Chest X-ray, PA view. Patient: 58 years old, sex M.
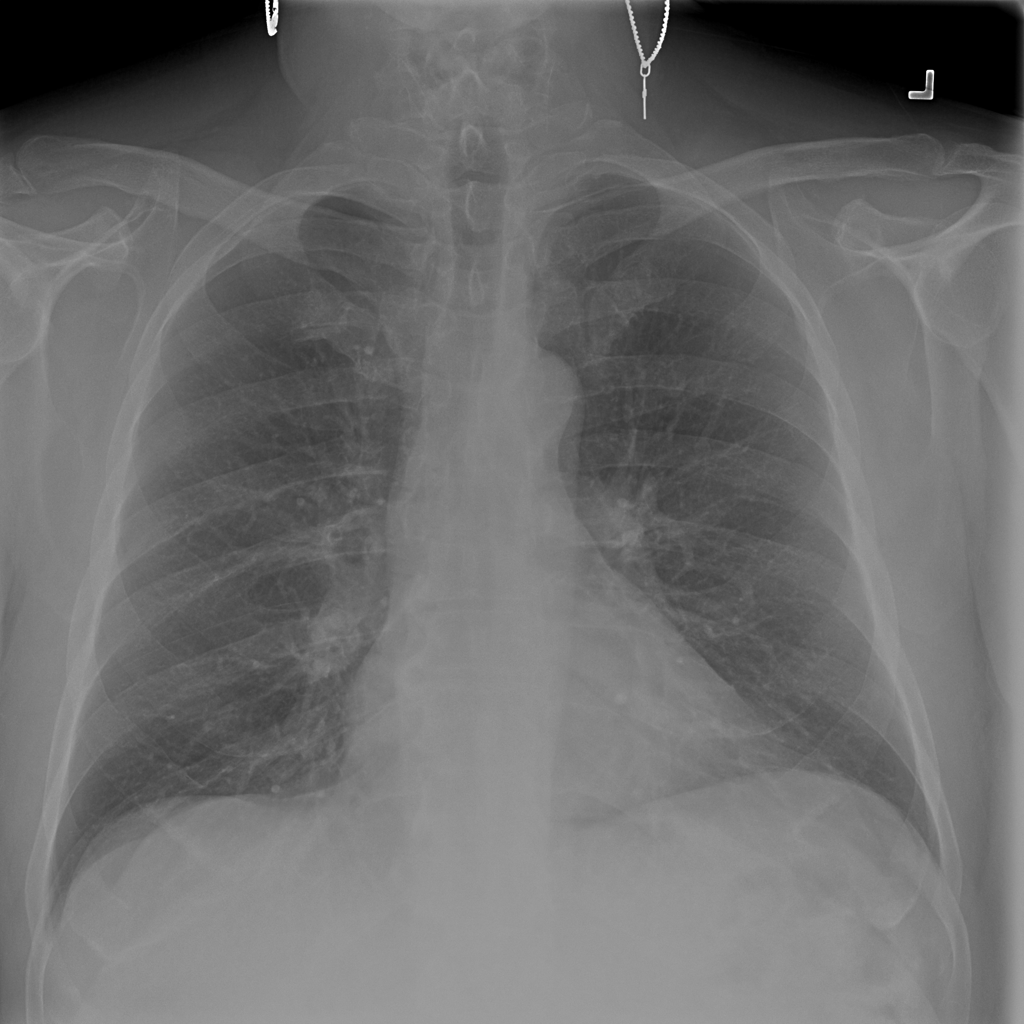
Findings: No Finding